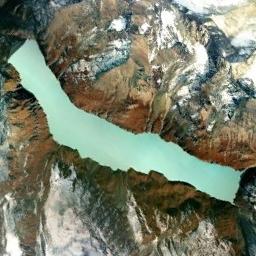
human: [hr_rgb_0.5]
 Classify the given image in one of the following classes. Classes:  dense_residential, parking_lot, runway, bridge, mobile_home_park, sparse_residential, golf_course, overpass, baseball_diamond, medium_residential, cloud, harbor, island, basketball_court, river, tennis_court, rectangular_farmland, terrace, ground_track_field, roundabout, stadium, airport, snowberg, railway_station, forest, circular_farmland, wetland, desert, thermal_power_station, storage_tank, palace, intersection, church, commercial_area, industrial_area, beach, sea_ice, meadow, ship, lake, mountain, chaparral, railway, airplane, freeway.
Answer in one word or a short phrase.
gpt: lake